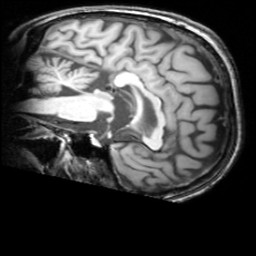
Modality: T1w
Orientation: sagittal
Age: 70
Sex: female
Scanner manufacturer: siemens
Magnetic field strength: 3 T
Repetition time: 1.62 s
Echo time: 0.003 s